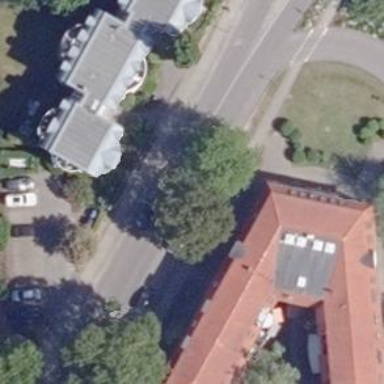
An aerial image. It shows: View of apartment building.